Current action and preconditions to check: path_clear

Your task: For each precondition in the list above, predict whether it will hold at this action.

Consider the current scene as observed from the mobile robot's camera, and analyze the predicted future states of all dynamic agents (e.g., people, animals, vehicles, or any moving entities) within the NEXT SECOND.

IMPORTANT: Only answer "very likely" if you are absolutely certain—based on strong, clear evidence—that a dynamic agent will violate the precondition in the predicted future state. Do NOT answer "very likely" for unlikely, ambiguous, or low-probability risks.

Ask yourself for each precondition: Is there a high probability, with clear and convincing evidence, that the predicted future states of any dynamic agent will interfere with the predicted future state of the currently executing action within the NEXT SECOND, causing that precondition to fail?

Assess the risk level based on these predictions. Use "likely" or "very likely" if motions create a clear risk of interference.

Use "neutral" or "improbable" if agents are nearby but their predicted paths are clearly diverging or non-conflicting.

Failure Risk Categories: "very improbable", "improbable", "neutral", "likely", "very likely"

Answer Format: Output ONLY the probability_of_failure value from these categories: "very improbable", "improbable", "neutral", "likely", "very likely"

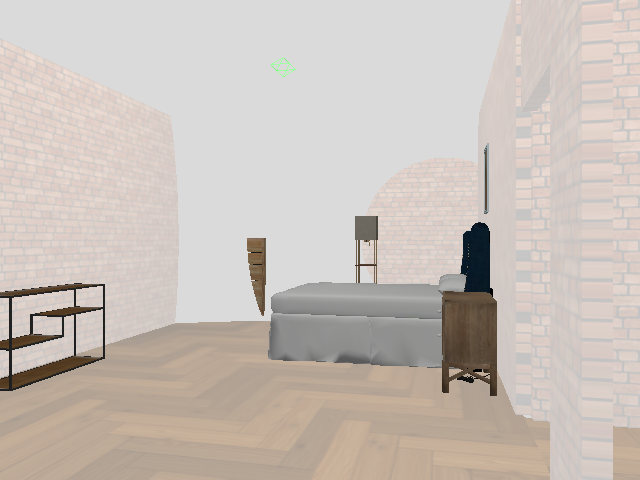

Answer: very improbable